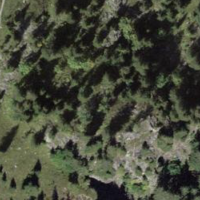
EUNIS habitat code: 23
Species observed at this site:
Colias croceus
Anthus spinoletta
Gomphocerippus rufus
Pyrrhocorax graculus
Falco tinnunculus
Motacilla alba